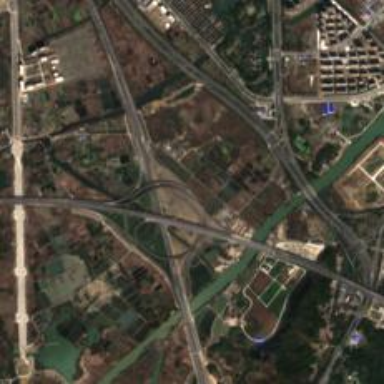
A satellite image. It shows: Motorway junction.